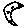
Label: moon